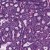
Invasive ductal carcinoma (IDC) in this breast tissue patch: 0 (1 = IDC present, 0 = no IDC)